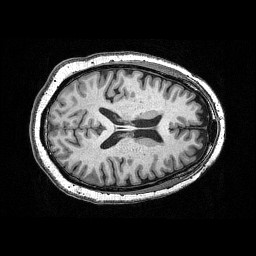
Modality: T1w
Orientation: axial
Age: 57
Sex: female
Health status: ill
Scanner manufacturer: siemens
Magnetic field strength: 3 T
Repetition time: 0.0025 s
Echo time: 0.00336 s